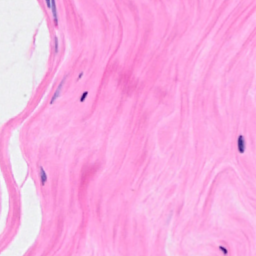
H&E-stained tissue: Breast